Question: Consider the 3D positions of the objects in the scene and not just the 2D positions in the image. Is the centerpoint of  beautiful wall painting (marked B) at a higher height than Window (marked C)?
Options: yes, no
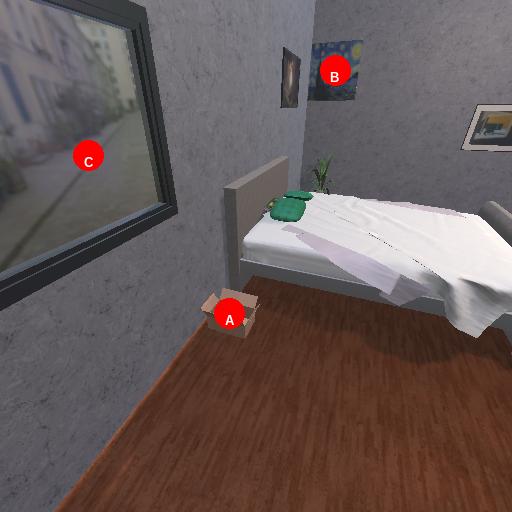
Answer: yes